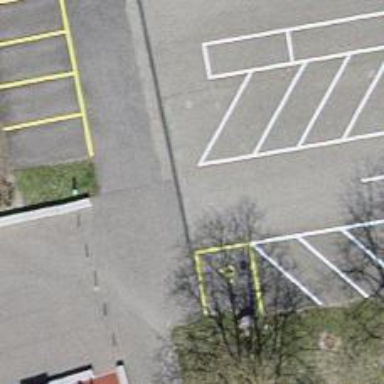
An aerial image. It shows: Parking aisle designated as service road.